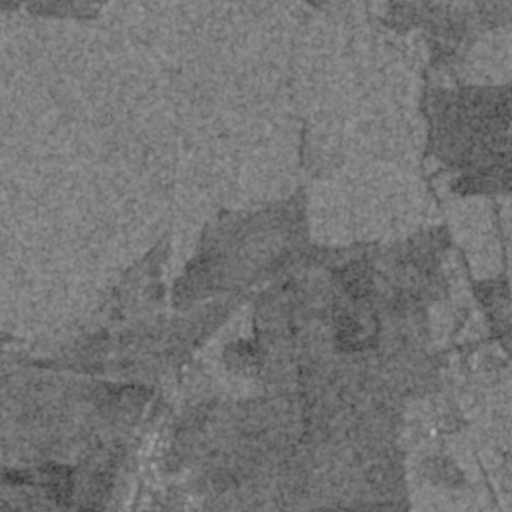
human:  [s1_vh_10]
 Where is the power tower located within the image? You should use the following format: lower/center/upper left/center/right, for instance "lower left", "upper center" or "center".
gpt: The power tower is located in the lower right of the image.
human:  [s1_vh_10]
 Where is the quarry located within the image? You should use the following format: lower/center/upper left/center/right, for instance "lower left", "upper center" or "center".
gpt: The quarry is located in the lower right of the image.
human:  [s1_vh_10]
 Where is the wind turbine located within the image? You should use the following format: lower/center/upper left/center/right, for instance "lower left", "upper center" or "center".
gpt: The wind turbine is located in the lower right of the image.
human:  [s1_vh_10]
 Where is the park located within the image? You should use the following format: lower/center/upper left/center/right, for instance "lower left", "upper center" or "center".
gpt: There is no park in the image.

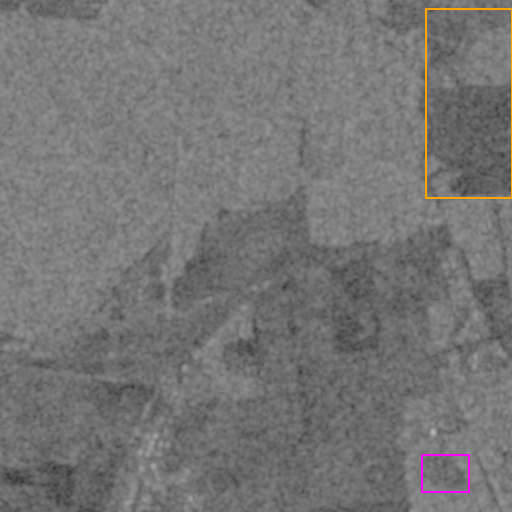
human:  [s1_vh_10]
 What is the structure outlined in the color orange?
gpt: The structure outlined in orange is a crop field.
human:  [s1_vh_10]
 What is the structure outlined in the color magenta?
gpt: The structure outlined in magenta is a quarry.
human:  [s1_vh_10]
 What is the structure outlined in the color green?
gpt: There is no green outline.